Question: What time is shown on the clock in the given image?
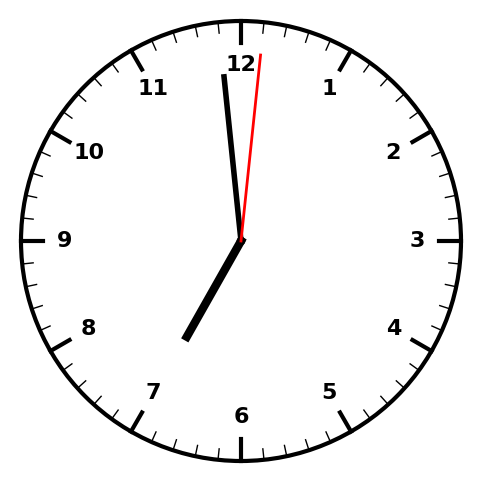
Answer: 06:59:01